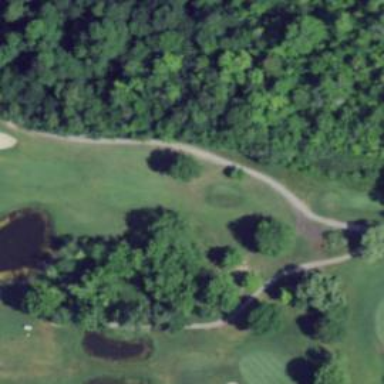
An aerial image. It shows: Path used for both walking and golf.